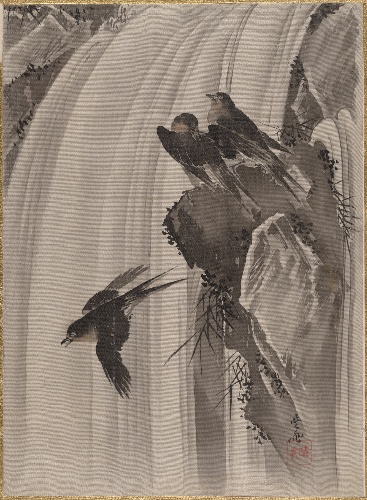
Title: 滝に燕図|Swallows by a Waterfall
Artist: Kawanabe Kyōsai 河鍋暁斎
Artist bio: Japanese, 1831–1889
Date: ca. 1887
Object type: Album leaf
Classification: Paintings
Medium: Album leaf; ink and color on silk
Culture: Japan
Period: Meiji period (1868–1912)
Dimensions: 14 5/16 x 10 1/2 in. (36.4 x 26.7 cm)
Department: Asian Art
Credit line: Charles Stewart Smith Collection, Gift of Mrs. Charles Stewart Smith, Charles Stewart Smith Jr., and Howard Caswell Smith, in memory of Charles Stewart Smith, 1914
Accession year: 1914
Repository: Metropolitan Museum of Art, New York, NY
Tags: Birds|Waterfalls